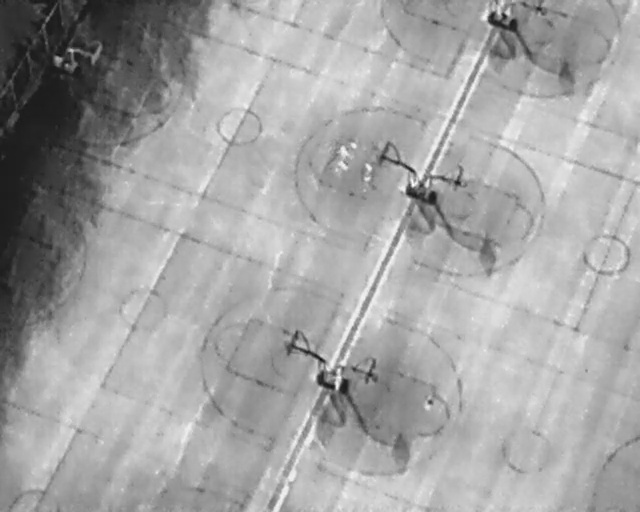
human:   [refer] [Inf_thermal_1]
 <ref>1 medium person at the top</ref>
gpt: <box>[[52, 28, 54, 30, 2]]</box>

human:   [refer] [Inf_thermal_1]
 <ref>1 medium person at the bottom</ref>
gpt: <box>[[65, 77, 68, 79, 2]]</box>

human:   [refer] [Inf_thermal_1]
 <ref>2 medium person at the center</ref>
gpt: <box>[[51, 31, 55, 34, 2], [56, 31, 58, 34, 2]]</box>